Question: I don't understand. I am going crazy - no matter what I do, the text in my WPF application is blurry. Well, some of it - one of the text elements is focused, and so are the close/minimize buttons. I have applied the 'TextOptions.TextRenderingMode="ClearType"' and 'TextOptions.TextFormattingMode="Display"' to the elements directly, and I have also tried applying it to the 'MainWindow.xaml', which is created by default using the ModernUI for WPF framework.
I'm going nuts - all the literature I find says this was fixed, but I'm still dealing with the issue. (I've changed the font to Calibri/Consolas and also played with the size and weight - still blurry.)
How can I fix this?
: If I use the monitor I have at work (resolution 1920x1200) with standard DPI settings, I'm not so sure I have the issue. On the laptop display I am using I have a very high resolution (2880x1620) with the text scaling set to larger. On this display is where I'm currently seeing the text as "not crisp". I should also note that in the designer, the text appears fine. It is when the application runs that the text looks terrible.

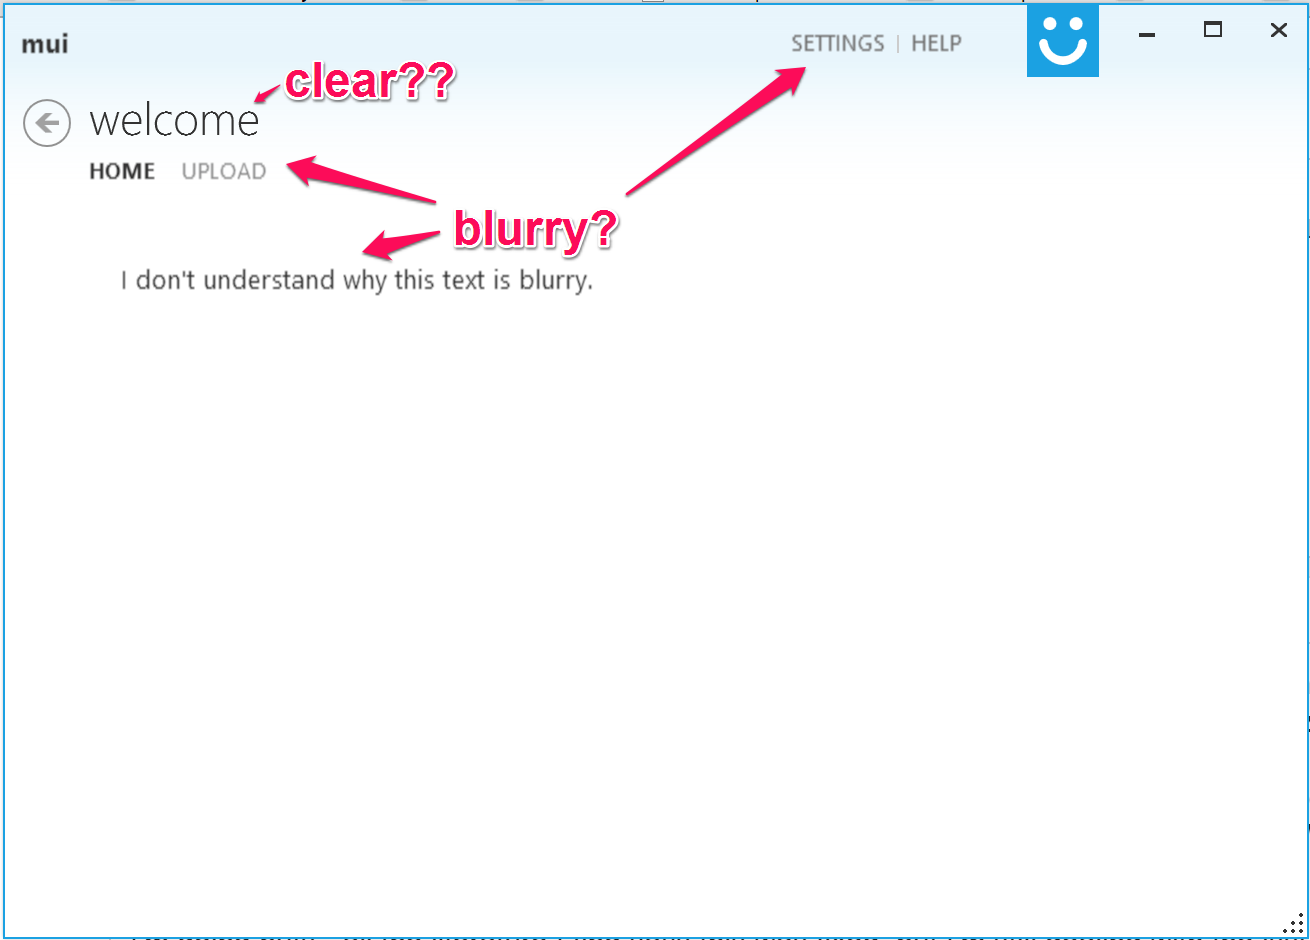
Answer: So, I found out my issue is specifically with the Modern UI Framework. I'm not sure why. I switched over to using MahApps.Metro and I have no issues with font clarity.